A bearing vibration time series has been folded into this square grayscale image, one row per segment of consecutive samples. What is the most likely bearing condition (normal, inner_race, outer_race, ball)?
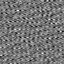
Answer: outer_race